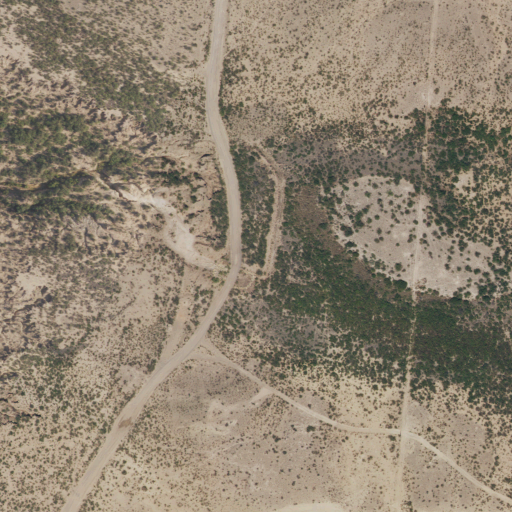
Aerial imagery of valley in Texas named Charlie Ross Draw containing only shrub